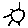
Label: sun